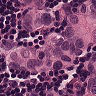
Metastatic tissue present: yes